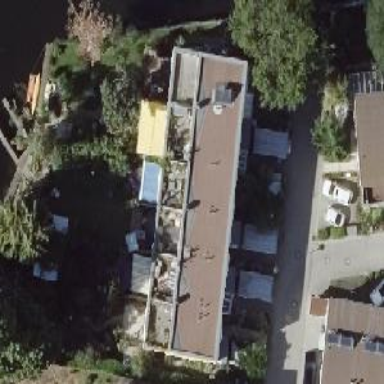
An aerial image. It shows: Terrace building.